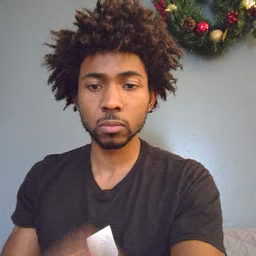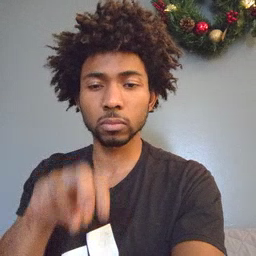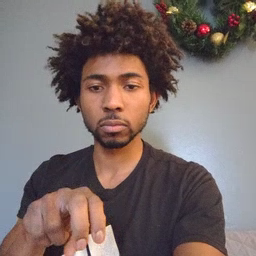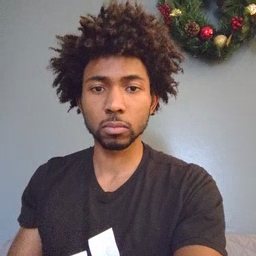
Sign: chair